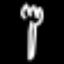
Label: fork